Question: Here is the JSON I need to decode, a picture of it is available in the link below as well as the text (formatting wont work so it looks ugly). I am pretty sure I represented it correctly with my structs.

{
"success": {
"total": 1
},
"contents": {
"quotes": [
{
"quote": "The last time doesn't exist. It's only this time. And everything is going to be different this time. There's only now.",
"author": "Bill Murray",
"length": "118",
"tags": [
"inspire",
"present"
],
"category": "inspire",
"title": "Inspiring Quote of the day",
"date": "2019-01-16",
"id": null
}
],
"copyright": "2017-19 theysaidso.com"
}
}
Whenever I run my code, which attempts to take the fields from the JSON and store them into variables in order to display them in a UITableView, it fails. I test it by trying to make a label appear as with the author's name as its title.
"author" is a field in the JSON.
These are the important parts of the code:
'''
Class ViewController: UITableViewController {
...
var quoteArray = [Quote]()
//quoteArray Stores the quote objects that contain the fields I need
.....
//STRUCTS TO REPRESENT THE JSON
struct Quote: Decodable {
let quote: String?
let author: String?
let length: String?
let tags: [String]?
let category: String?
let title: String?
let date: String?
}
struct WebsiteObjectStruct: Decodable {
let success: SuccessStruct
let contents: ContentsStruct
}
struct SuccessStruct: Decodable{
let total: Int?
}
struct ContentsStruct: Decodable{
let quotes: [Quote]?
let copyright: String?
}
.....
'''
//FUNCTION WHERE DECODING HAPPENS
'''
fileprivate func fetchJSON(){
...
self.websiteObject = try decoder.decode(WebsiteObjectStruct.self, from: data)
self.tableView.reloadData()
...
}
...
'''
//CELL FOR ROW AT FUNCTION FOR TABLEVIEW
'''
override func tableView(_ tableView: UITableView, cellForRowAt indexPath: IndexPath) -> UITableViewCell {
let cell = UITableViewCell(style: .subtitle, reuseIdentifier: "cellId")
let authorText = quoteArray[0].author
cell.textLabel?.text = author.text
//For quoteArray we are looking at zero index because in my JSON there
// is ONLY EVER ONE element, located at index 0, in quoteArray
return cell
}
'''
}
The app runs and the the tableView is empty, it doesnt have the author's name (In this case bill murray). Anyway, here is the error message:
> Failed to decode: typeMismatch(Swift.Array,
Swift.DecodingError.Context(codingPath: [], debugDescription:
"Expected to decode Array but found a dictionary instead.",
underlyingError: nil))
It says it expected to decode an array but instead found a dictionary. Well I changed it one time to decode not an array but a struct, and had a variable declared
in the class that was of type struct (the purpose of the struct mirrors the purpose of the array).
Short story is, I changed the code slightly to accomodate for the struct, and it could print the author's name to the console ONLY if the print statement was within the same coding brackets as the decoding statement. Still, it couldn't store it into a variable for use.
but with the "underlyingError" the console talks about, that the . No matter what type the variable is, whether Array or a Struct, the variable getting placed into the textField is always nil.
I get this error:
> Fatal Error: unexpected found nil while unwrapping optional value
Perhaps an issue with threading or asynchrosity?
Update: this code works:
class MainNetworkManager{
//Request JSON Format from the wep API
'''
static func fetchJSON(fetchUrl: String, quoteViewController: QuoteViewController) {
let urlString = fetchUrl
guard let url = URL(string: urlString) else { return }
URLSession.shared.dataTask(with: url) { (data, _, err) in
DispatchQueue.main.async {
if let err = err {
print("Failed to get data from url:", err)
return
}
guard let data = data else { return }
do {
// link in description for video on JSONDecoder
let decoder = JSONDecoder()
// Swift 4.1
decoder.keyDecodingStrategy = .convertFromSnakeCase
//self.webStruct = try decoder.decode(WebsiteObjectStruct.self, from: data)
// self?.quoteArray = quotesArray
// self?.reloadInputViews()
let tempStruct = try decoder.decode(WebsiteObjectStruct.self, from: data)
//print(tempStruct.contents.quotes[0].length)
quoteViewController.webStruct = tempStruct
//quoteViewController.setupLabels(array: (tempStruct.contents.quotes))
quoteViewController.setupLabels(obj: tempStruct)
} catch let jsonErr {
print("Failed to decode:", jsonErr)
}
}
}.resume()
}
'''
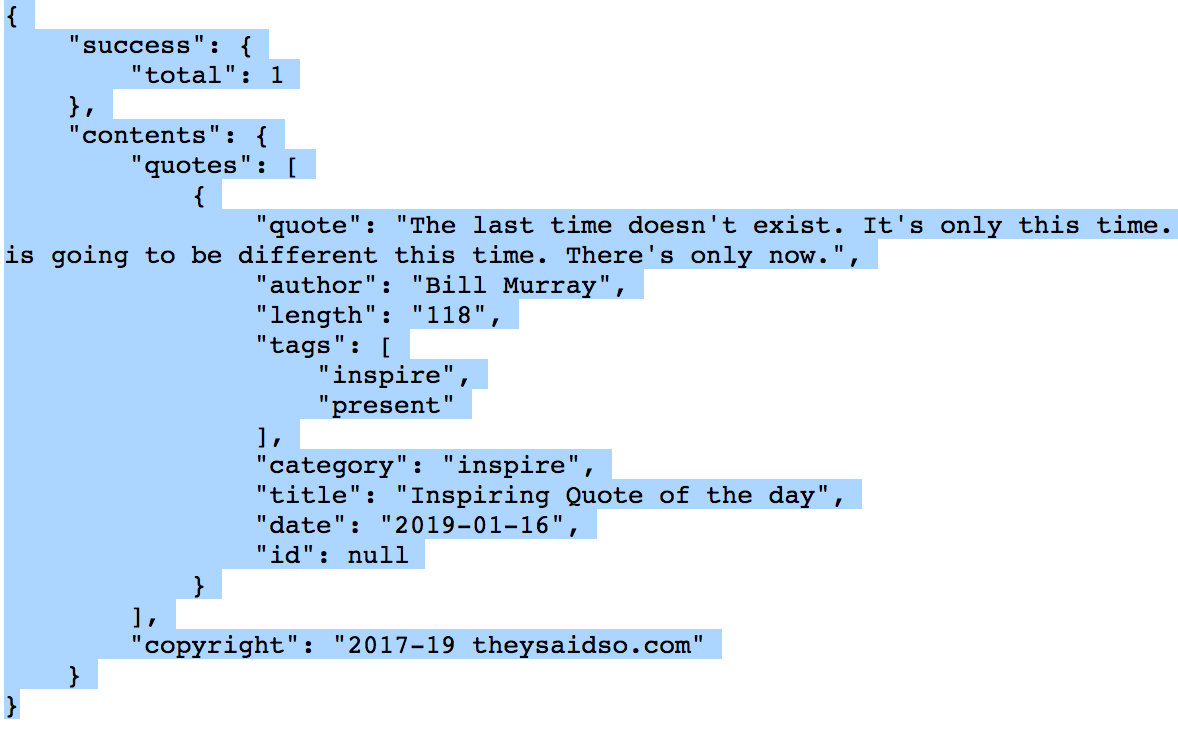
Answer: It's a little difficult to figure out the mistake with the code you posted. I think the problem could be with the type definition of the variable 'websiteObject'. I created a a small playground to test it and your structs are fine.
I create a small project that works ok using your structs. You can check it out here: <URL>.
The relevant change is in the fetchJSON function. Instead of using a 'self.websiteObject', which I didn't know how you defined it, I used a local variable like this: 'let websiteObject = try decoder.decode(WebsiteObjectStruct.self, from: data)', then proceed to get the quotes and assign to your 'quoteArray' variable.
'''
fileprivate func fetchJSON() {
let urlString = "http://quotes.rest/qod.json?category=inspire"
guard let url = URL(string: urlString) else { return }
URLSession.shared.dataTask(with: url) { [weak self] (data, response, error) in
if error != nil {
self?.displayAlert("Error fetching data: \(String(describing: error?.localizedDescription))")
}
let decoder = JSONDecoder()
do {
guard let data = data else { throw NSError(domain: "this.app", code: -1, userInfo: nil) }
let websiteObject = try decoder.decode(WebsiteObjectStruct.self, from: data)
if let quotesArray = websiteObject.contents.quotes {
DispatchQueue.main.async {
self?.quoteArray = quotesArray
self?.tableView.reloadData()
}
}
} catch let error {
self?.displayAlert("Error decoding json data: \(String(describing: error.localizedDescription))")
}
}.resume()
}
'''
For the app I'm fetching the quote from: <URL>. Also in the info.plist is important to enable the ATS Settings to enable fetching data from the non https url.
<URL>
The code is just to test your structs, don't expect a clean code project ;)
The app calls 'fetchJSON' in 'viewDidLoad', using the 'subtitle' cell style the UI looks like this:
<URL>